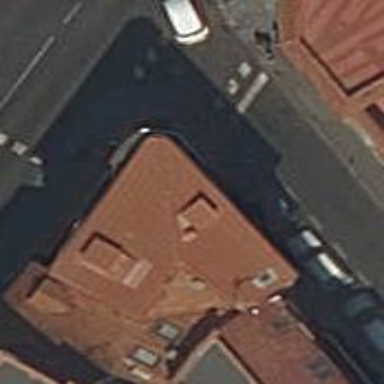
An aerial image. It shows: Greengrocer shop.